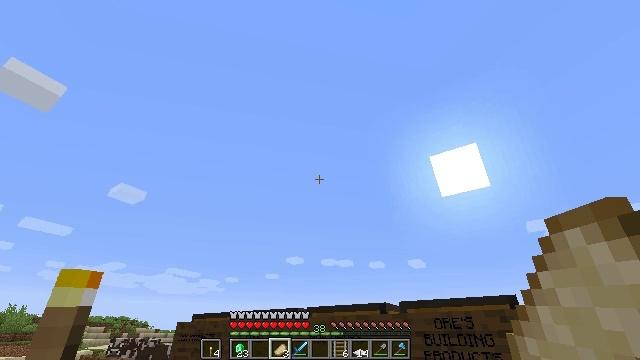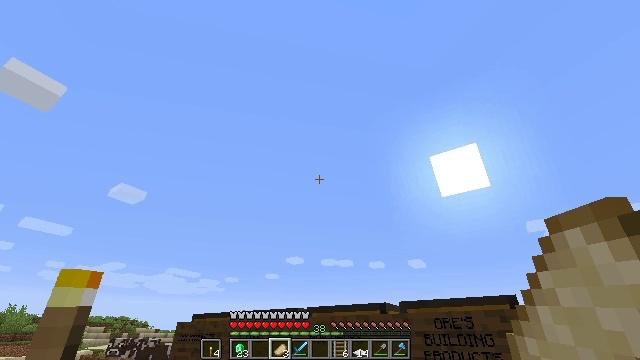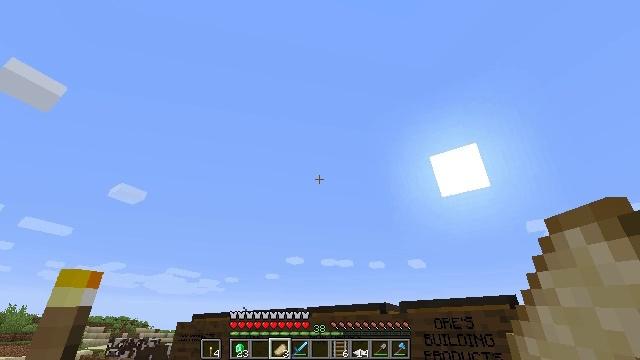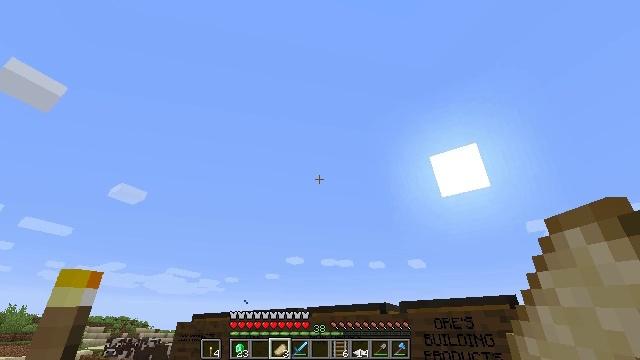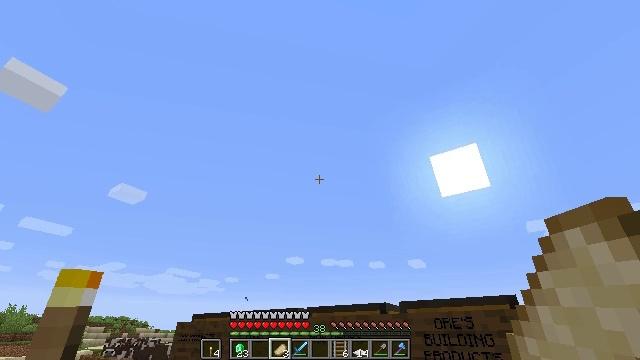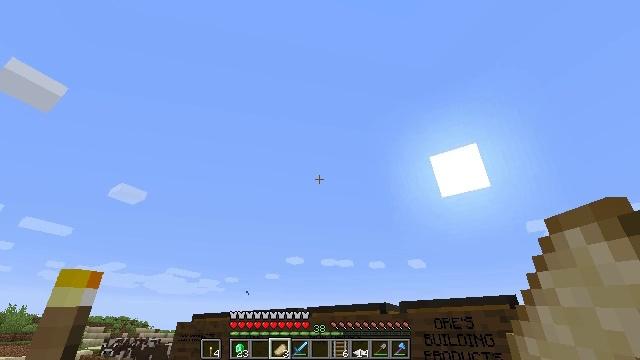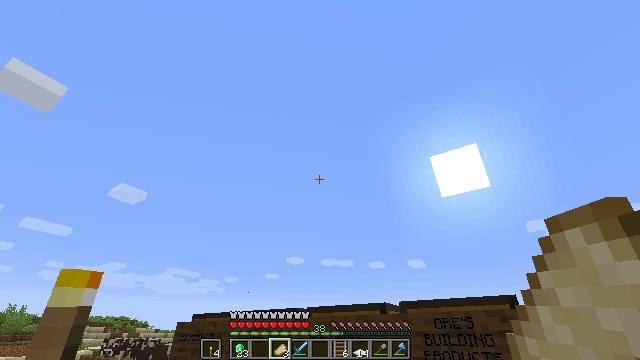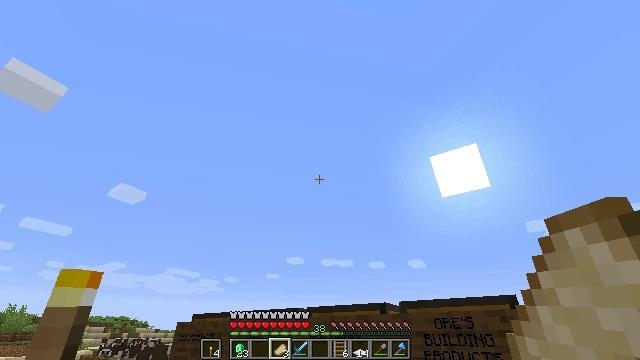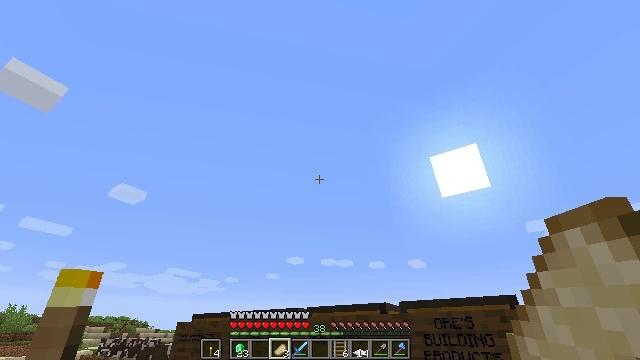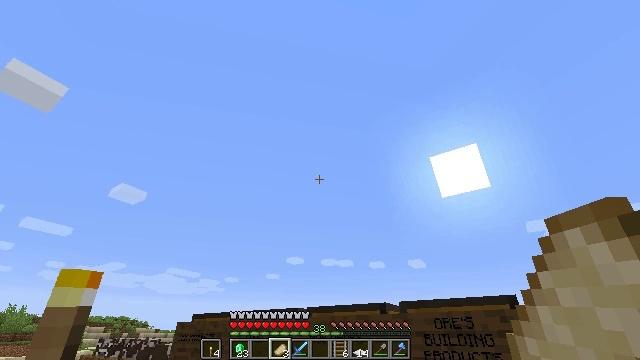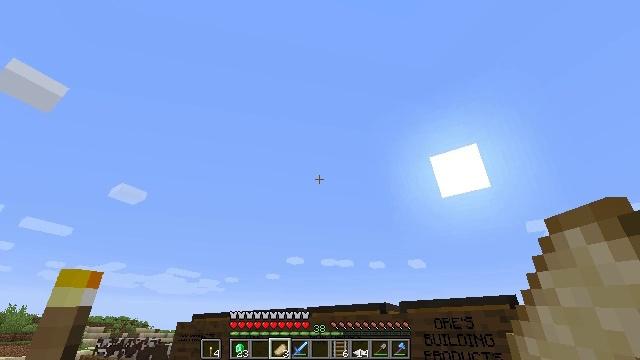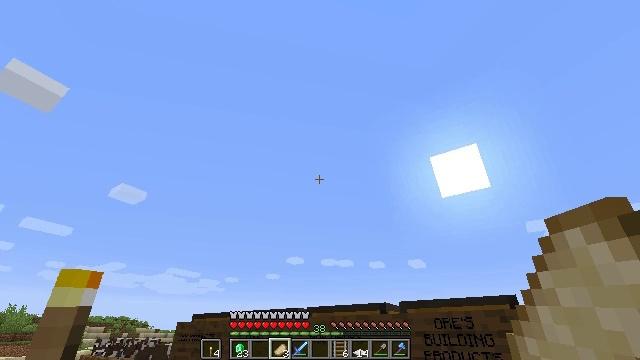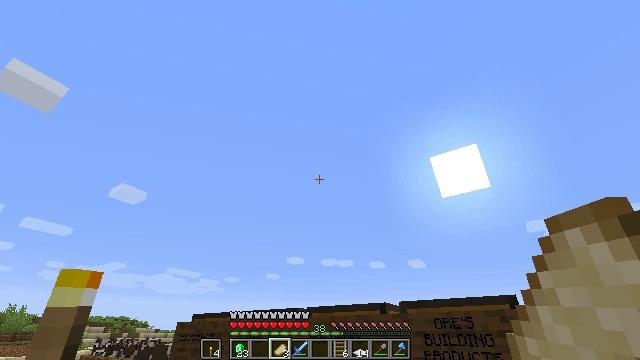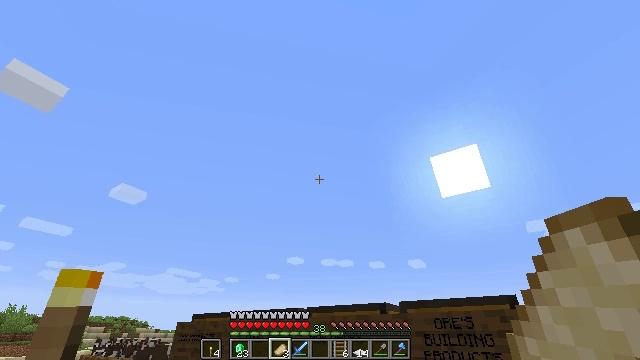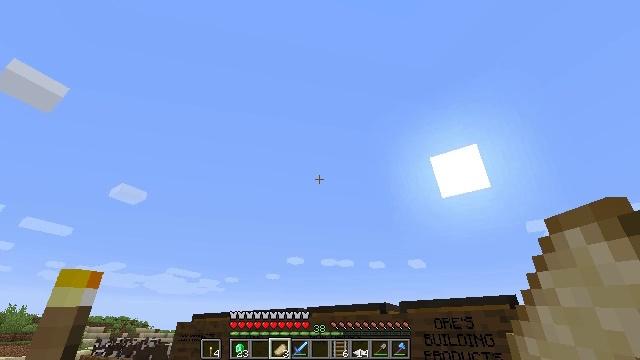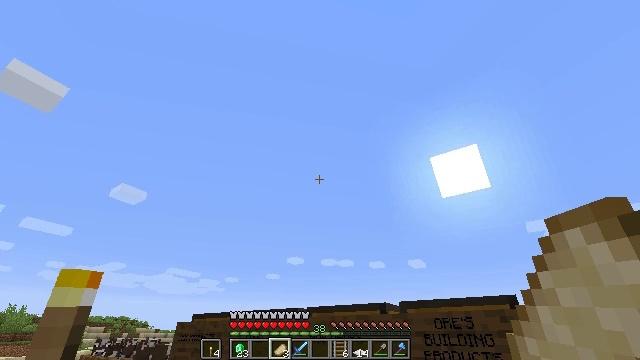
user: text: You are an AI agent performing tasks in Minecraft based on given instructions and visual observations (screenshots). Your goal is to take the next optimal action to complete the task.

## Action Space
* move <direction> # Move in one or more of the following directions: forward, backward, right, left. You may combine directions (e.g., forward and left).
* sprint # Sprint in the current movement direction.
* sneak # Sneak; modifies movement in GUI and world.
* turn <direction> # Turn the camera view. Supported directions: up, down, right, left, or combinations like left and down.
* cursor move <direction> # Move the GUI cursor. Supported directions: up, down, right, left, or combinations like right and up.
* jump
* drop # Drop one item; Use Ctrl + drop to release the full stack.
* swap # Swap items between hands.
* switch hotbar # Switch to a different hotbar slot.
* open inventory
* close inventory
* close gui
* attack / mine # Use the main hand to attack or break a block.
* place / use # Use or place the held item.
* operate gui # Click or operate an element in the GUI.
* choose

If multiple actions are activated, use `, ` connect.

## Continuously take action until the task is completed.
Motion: motion action
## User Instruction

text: Collect the blast furnace by mining it.
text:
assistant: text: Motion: no_op
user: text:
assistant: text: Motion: no_op
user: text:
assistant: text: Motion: no_op
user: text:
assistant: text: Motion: no_op
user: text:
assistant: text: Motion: no_op
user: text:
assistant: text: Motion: no_op
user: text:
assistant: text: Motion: no_op
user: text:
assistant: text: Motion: no_op
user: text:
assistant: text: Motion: no_op
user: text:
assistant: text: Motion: no_op
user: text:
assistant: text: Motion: no_op
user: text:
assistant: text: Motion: no_op
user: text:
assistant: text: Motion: no_op
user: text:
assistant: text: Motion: no_op
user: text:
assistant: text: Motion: no_op
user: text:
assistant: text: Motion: no_op
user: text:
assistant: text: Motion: no_op
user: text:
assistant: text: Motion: no_op
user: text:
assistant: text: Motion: no_op
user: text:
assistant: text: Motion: no_op
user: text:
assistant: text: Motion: no_op
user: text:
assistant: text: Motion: no_op
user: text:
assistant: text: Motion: turn right and down
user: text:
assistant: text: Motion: turn right and down
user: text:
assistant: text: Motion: turn right and down
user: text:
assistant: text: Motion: no_op
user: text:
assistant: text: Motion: no_op
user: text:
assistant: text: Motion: turn down
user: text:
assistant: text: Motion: turn left and down
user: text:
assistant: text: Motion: turn left and down